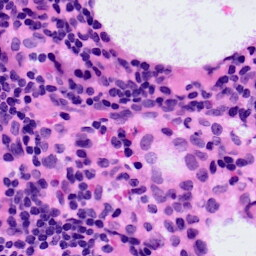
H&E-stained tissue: LymphNode